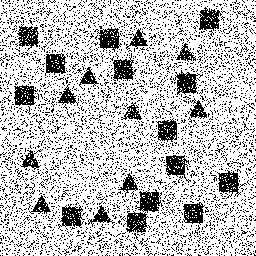
Squares: 14
Triangles: 10
Stars: 0
Total shapes: 24